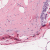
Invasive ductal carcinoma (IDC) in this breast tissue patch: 0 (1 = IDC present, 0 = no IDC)